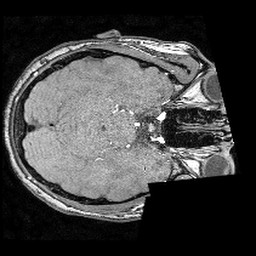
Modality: angio
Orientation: axial
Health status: ill
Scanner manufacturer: philips
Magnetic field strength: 3 T
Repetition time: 0.01827 s
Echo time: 0.003371 s